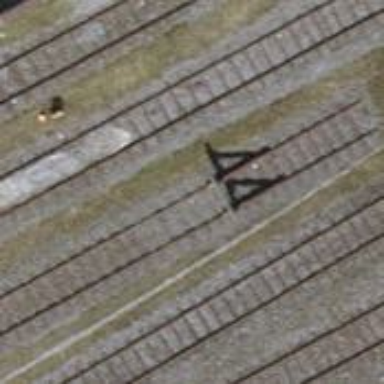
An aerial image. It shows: Railway buffer stop.